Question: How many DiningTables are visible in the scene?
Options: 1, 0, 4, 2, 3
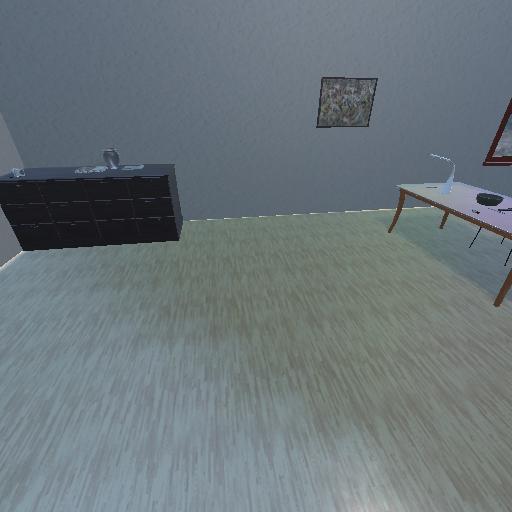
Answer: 1